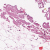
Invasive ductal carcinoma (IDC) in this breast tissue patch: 0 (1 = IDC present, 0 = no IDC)